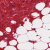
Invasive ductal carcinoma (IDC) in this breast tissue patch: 0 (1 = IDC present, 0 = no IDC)